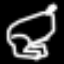
Label: frog